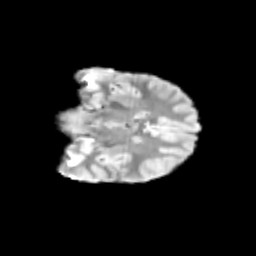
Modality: T2w
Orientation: coronal
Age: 11
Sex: female
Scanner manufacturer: siemens
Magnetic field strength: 3 T
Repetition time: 3.8 s
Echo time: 0.07 s